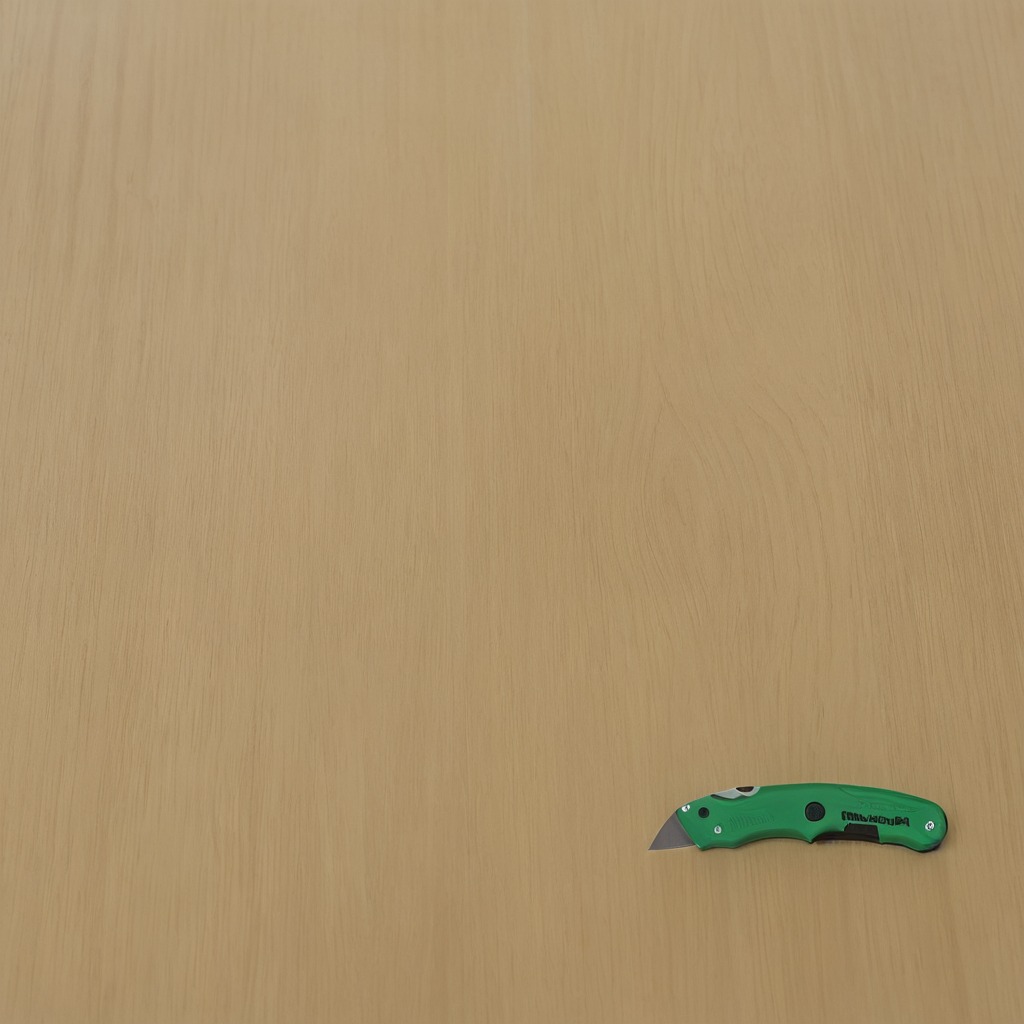
A utility knife lies on the plywood surface in the paint workshop.